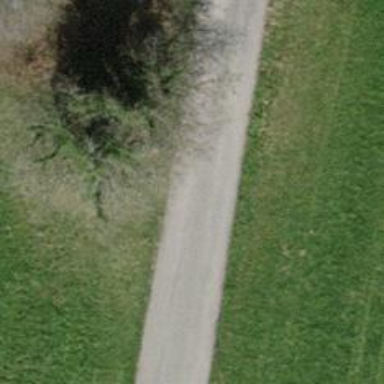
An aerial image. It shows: Bench.